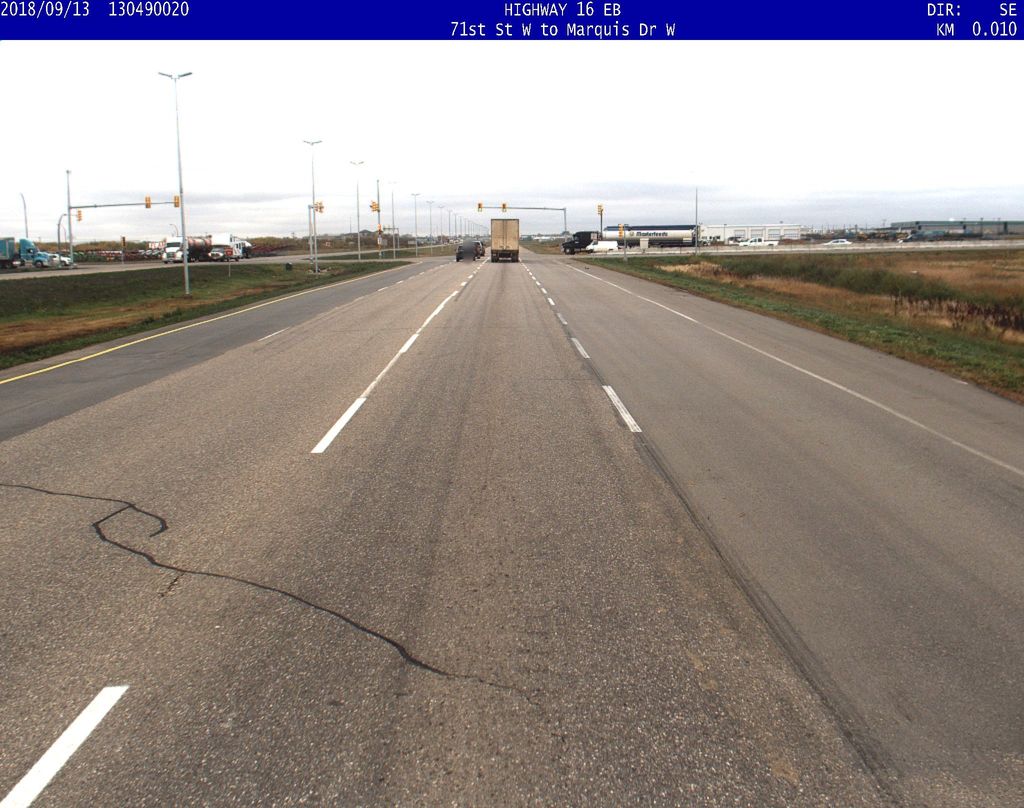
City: saskatoon